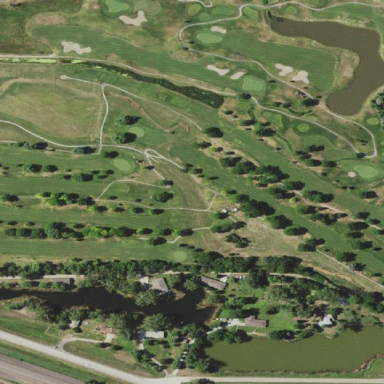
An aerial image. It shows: Golf course.